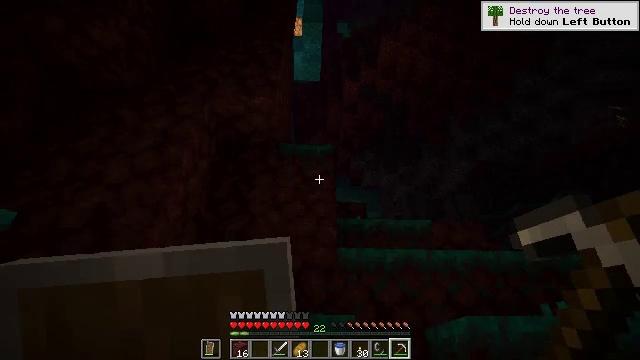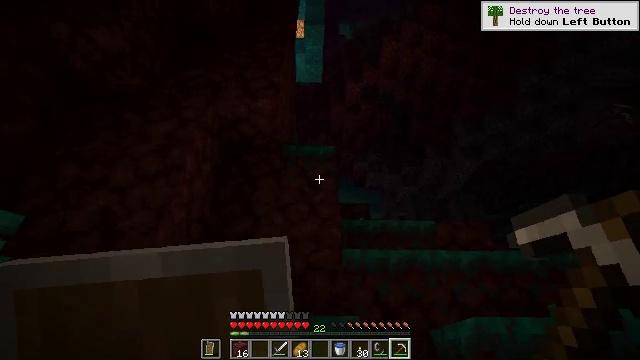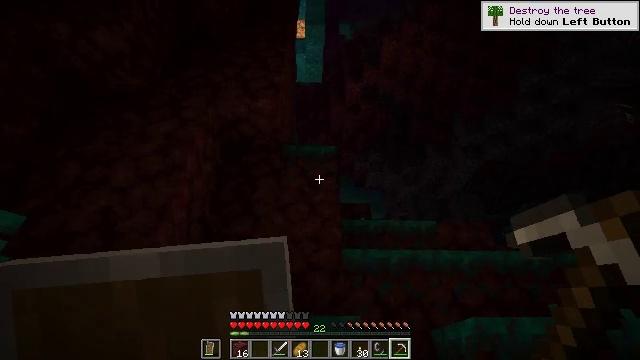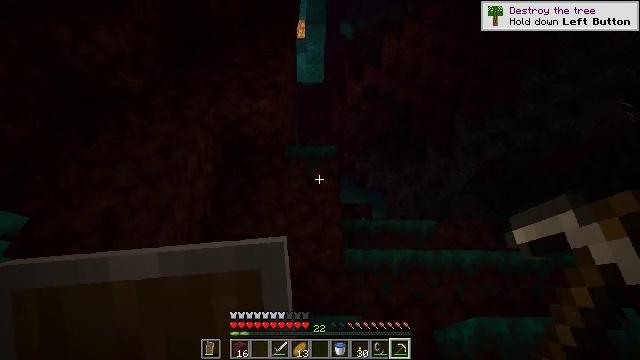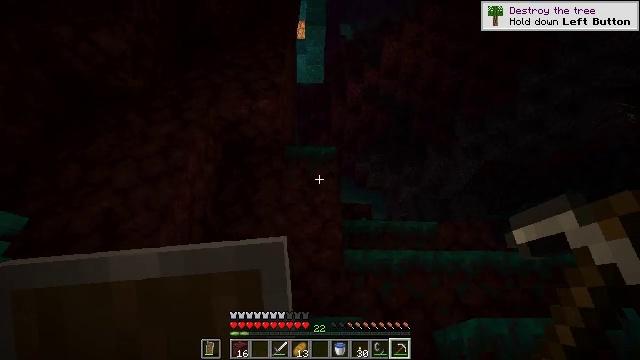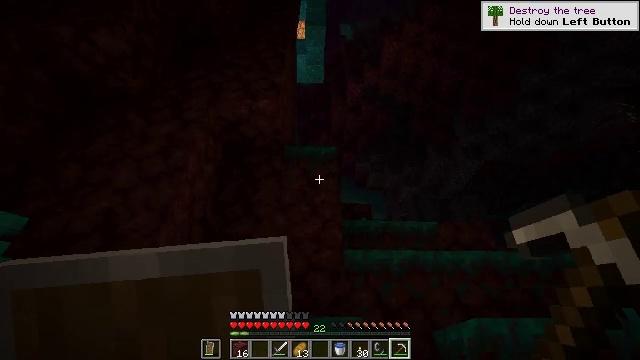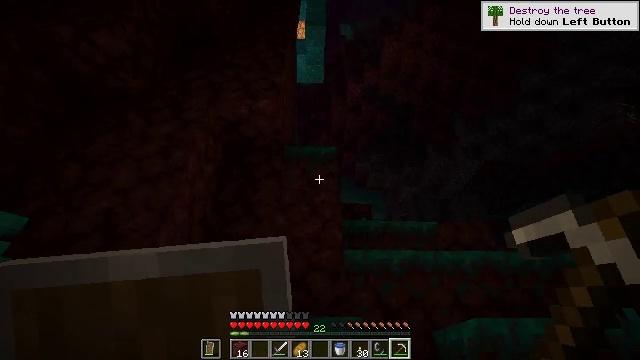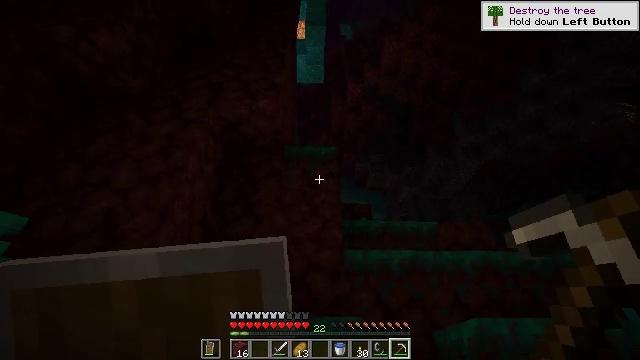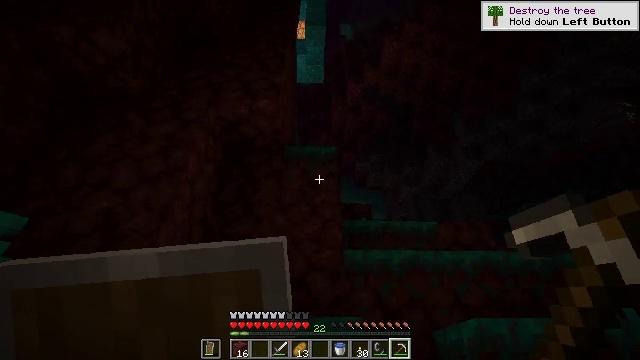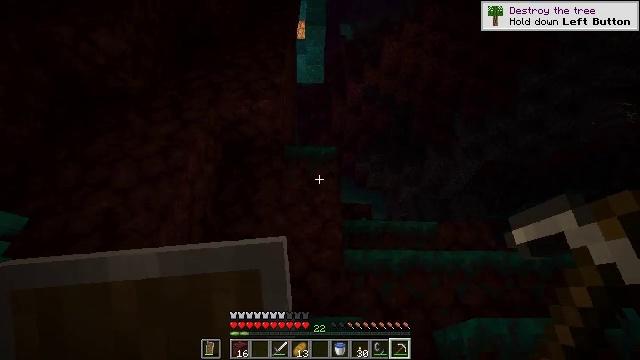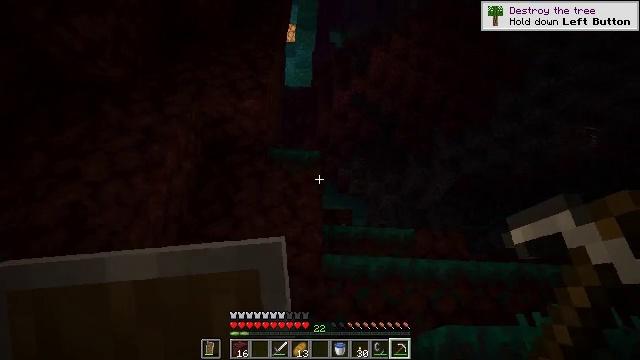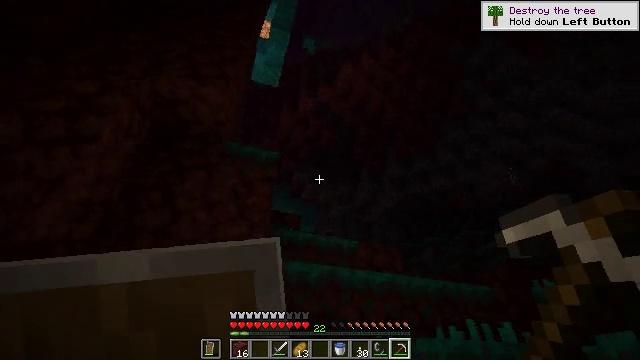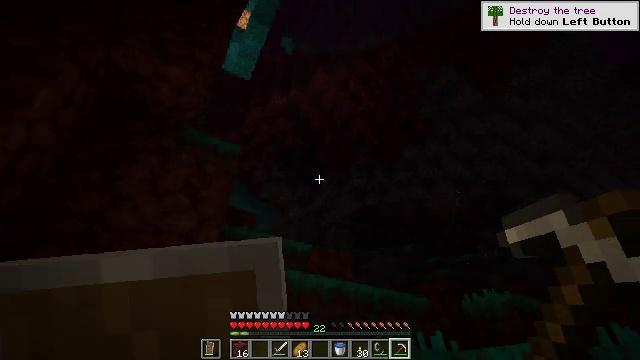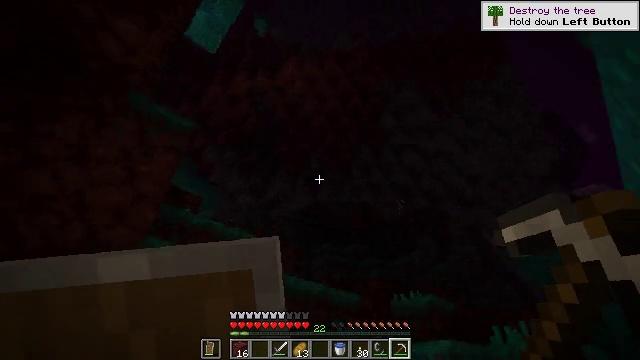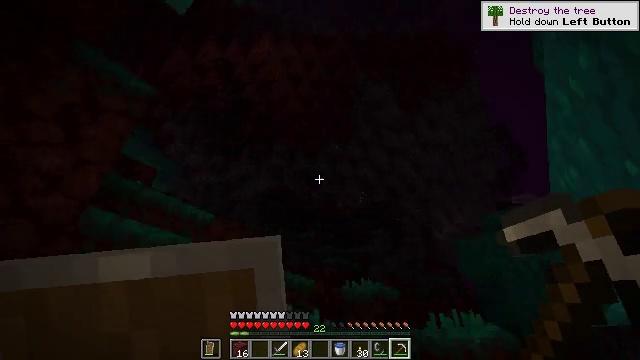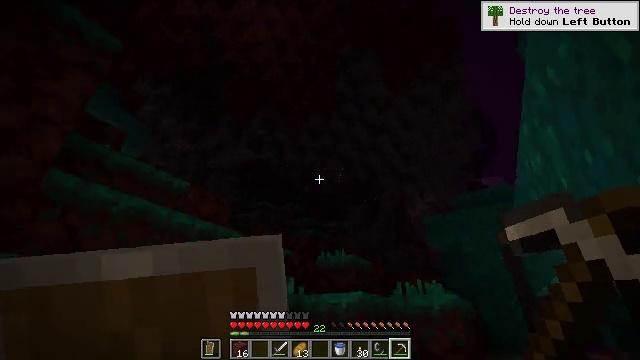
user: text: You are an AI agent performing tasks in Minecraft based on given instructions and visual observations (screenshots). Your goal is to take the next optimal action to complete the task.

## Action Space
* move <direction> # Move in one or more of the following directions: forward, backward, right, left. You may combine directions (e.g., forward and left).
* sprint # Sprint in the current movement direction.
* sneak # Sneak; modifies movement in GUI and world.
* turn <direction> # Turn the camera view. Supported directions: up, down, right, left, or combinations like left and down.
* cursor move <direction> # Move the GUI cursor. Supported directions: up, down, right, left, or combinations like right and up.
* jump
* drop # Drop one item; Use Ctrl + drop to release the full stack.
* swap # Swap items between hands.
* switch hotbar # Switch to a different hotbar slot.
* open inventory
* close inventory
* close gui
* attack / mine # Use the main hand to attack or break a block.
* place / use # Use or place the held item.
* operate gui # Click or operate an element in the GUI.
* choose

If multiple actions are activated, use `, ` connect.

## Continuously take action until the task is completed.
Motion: motion action
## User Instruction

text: Use a pickaxe to mine the warped nylium.
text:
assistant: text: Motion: no_op
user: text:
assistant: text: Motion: no_op
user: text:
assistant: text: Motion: no_op
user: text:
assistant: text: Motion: no_op
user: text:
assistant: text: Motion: no_op
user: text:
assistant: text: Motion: no_op
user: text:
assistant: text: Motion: no_op
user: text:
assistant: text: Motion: no_op
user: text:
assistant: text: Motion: no_op
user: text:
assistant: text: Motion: turn right
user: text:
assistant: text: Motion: turn right and up
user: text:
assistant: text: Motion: turn right
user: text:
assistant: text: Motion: turn right and down
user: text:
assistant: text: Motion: turn right and down
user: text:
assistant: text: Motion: turn right and down
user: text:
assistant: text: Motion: turn right and down
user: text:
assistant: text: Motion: turn right and down
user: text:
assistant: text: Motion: turn down
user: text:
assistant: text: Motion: move forward, turn down
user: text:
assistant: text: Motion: move forward, turn down
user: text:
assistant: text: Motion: move forward, turn down
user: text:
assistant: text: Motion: move forward, turn down
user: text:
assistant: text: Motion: move forward, turn down
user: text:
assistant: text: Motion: move forward
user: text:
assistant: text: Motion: move forward, jump
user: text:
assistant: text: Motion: move forward, jump
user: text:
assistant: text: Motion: move forward, jump
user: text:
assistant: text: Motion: move forward, jump
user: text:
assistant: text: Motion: move forward, jump
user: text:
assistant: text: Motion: move forward